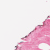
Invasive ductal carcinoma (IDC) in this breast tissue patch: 0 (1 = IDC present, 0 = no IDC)